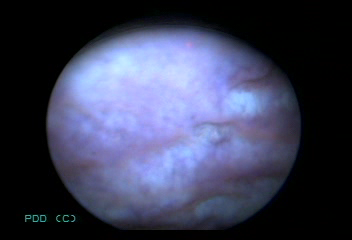
Modality: BLC
Class: Normal mucosa
Bladder cancer association: No